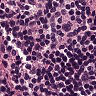
Metastatic tissue present: no